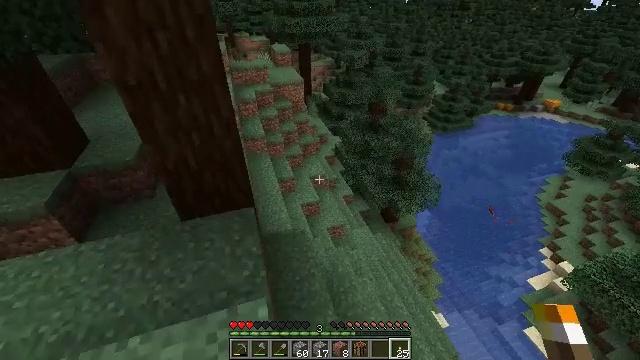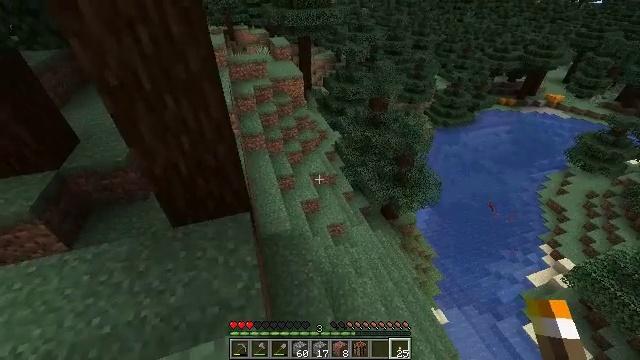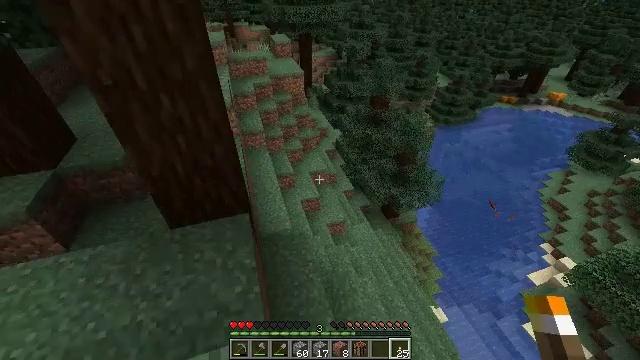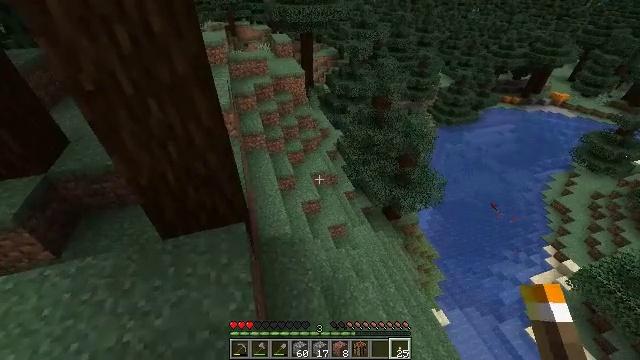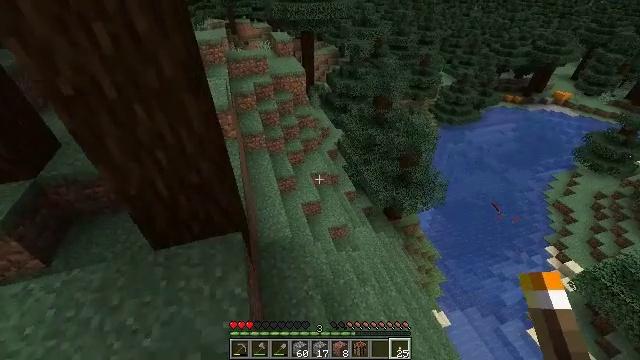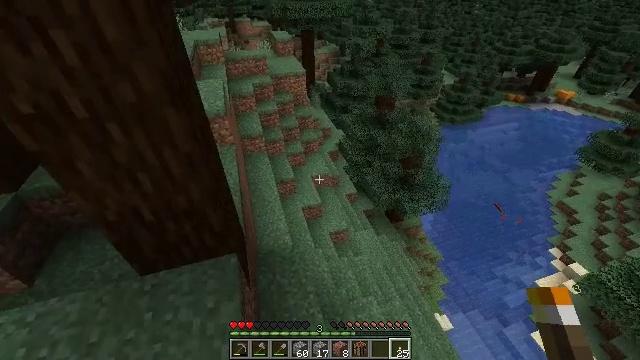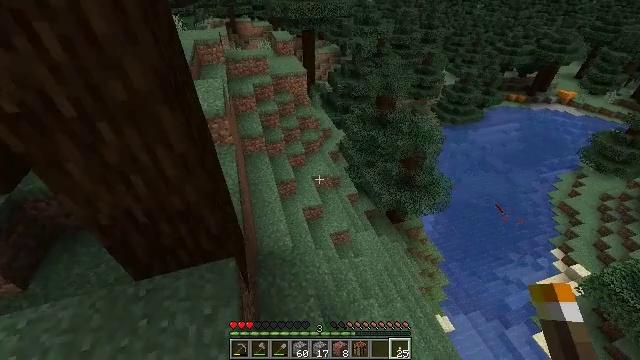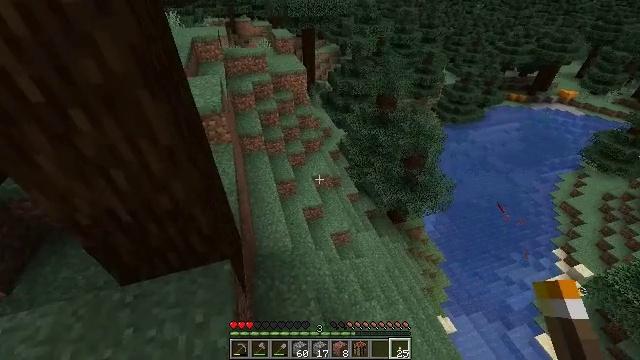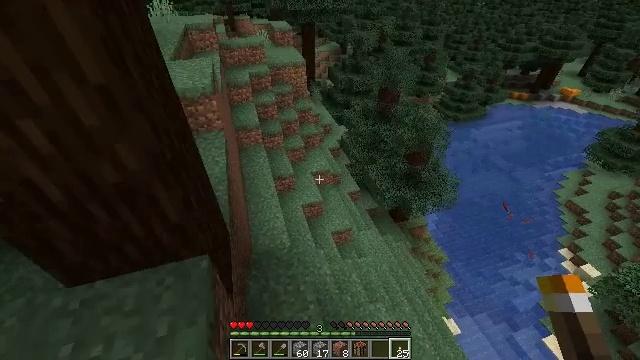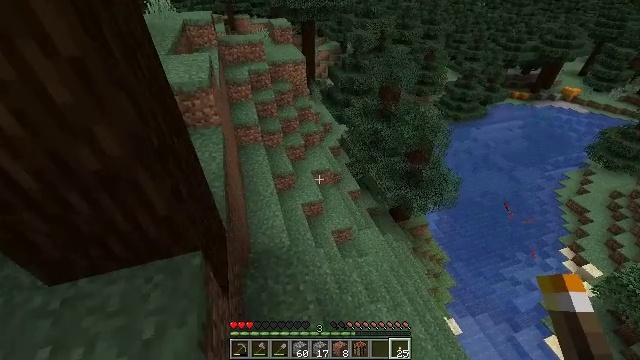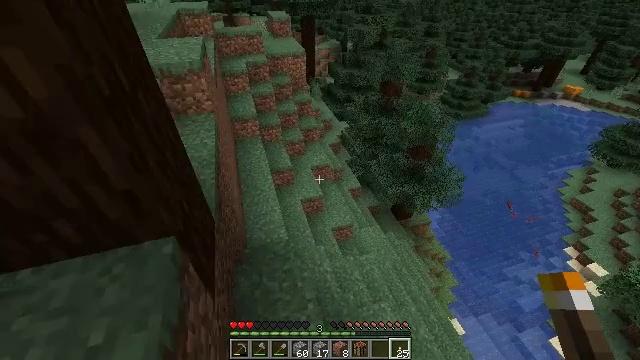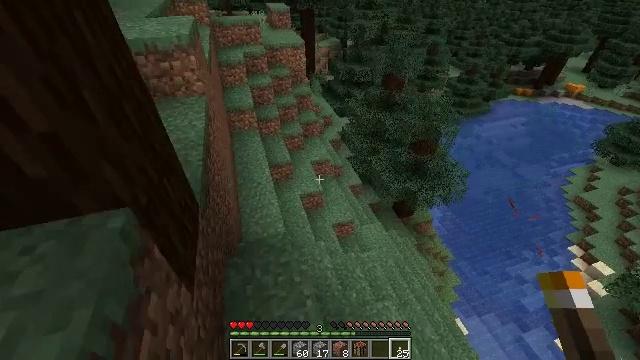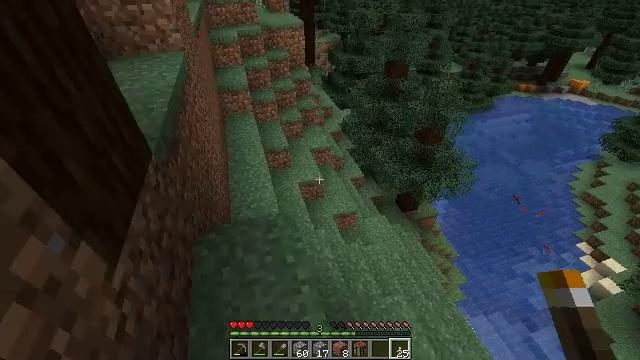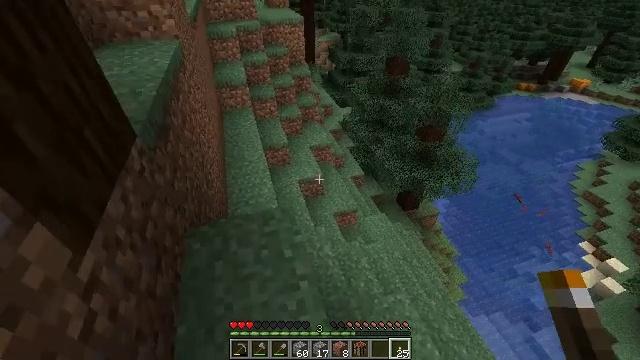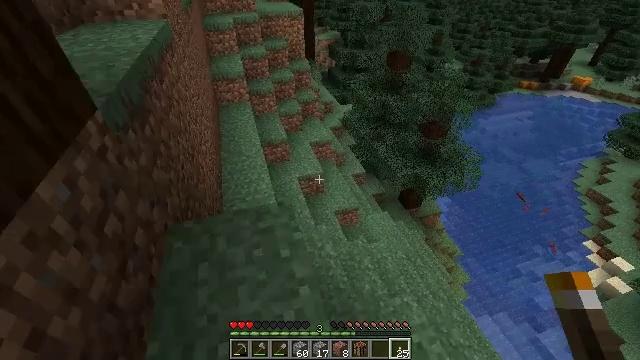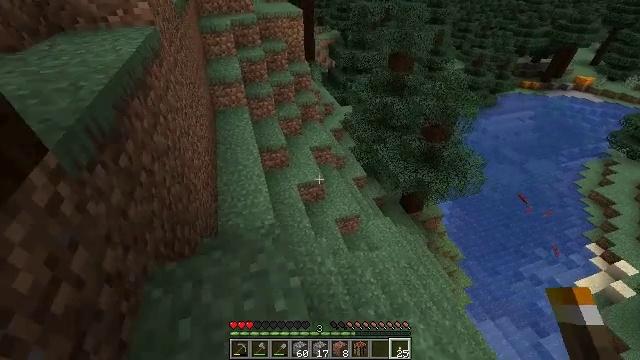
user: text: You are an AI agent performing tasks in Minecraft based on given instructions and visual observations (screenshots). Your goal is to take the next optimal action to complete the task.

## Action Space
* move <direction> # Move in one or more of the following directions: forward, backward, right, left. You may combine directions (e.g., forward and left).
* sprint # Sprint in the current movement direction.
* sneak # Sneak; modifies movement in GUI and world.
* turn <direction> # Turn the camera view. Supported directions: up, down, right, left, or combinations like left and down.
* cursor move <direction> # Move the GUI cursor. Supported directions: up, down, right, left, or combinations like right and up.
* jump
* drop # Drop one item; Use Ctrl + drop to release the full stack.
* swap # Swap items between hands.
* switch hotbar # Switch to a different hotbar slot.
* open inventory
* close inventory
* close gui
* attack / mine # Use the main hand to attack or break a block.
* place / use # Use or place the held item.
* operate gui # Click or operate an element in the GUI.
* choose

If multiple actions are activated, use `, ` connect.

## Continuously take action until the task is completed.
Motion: motion action
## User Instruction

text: Hunt fish.
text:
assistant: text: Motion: move forward, turn down
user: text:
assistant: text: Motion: move forward
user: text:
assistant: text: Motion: move forward
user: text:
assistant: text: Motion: move forward
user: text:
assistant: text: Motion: move forward
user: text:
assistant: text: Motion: move forward
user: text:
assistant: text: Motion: move forward
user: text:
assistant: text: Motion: move forward
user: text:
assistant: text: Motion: move forward
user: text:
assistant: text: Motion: move forward
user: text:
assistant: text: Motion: move forward
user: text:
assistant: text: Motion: move forward
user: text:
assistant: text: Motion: move forward
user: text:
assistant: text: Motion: move forward
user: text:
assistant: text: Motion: move forward
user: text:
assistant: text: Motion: move forward
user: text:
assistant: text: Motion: move forward
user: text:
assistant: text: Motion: move forward
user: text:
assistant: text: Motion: move forward
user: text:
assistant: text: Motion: move forward
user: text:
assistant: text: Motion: move forward
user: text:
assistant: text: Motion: move forward, turn right
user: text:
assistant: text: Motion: move forward, turn right
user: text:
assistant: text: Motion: move forward
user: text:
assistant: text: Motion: move forward
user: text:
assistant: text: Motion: move forward
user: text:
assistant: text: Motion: move forward
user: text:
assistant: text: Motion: move forward
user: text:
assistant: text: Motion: move forward
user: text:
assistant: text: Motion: move forward, turn right